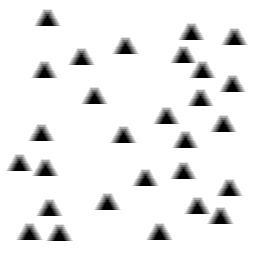
Squares: 0
Triangles: 28
Stars: 0
Total shapes: 28